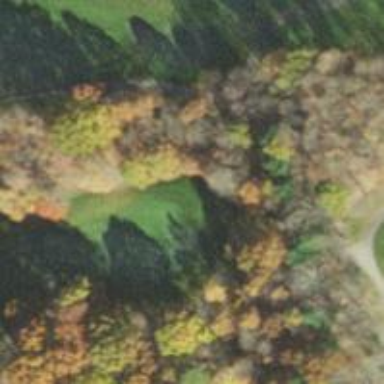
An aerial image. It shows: Golf hole.